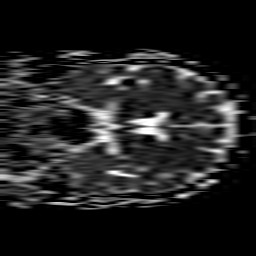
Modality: ADC
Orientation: coronal
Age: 63
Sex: female
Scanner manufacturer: philips
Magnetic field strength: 1.5 T
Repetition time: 3.684 s
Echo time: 0.09411 s